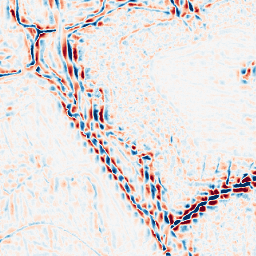
Category: wavelet
Decomposition family: wavelet_dwt
Decomposition parameters: wavelet: sym4
level: 3
Upsampling method: sinc_blackman
Upsampling parameters: scale: 2
kernel_size: 4
Upsampling scale: 2